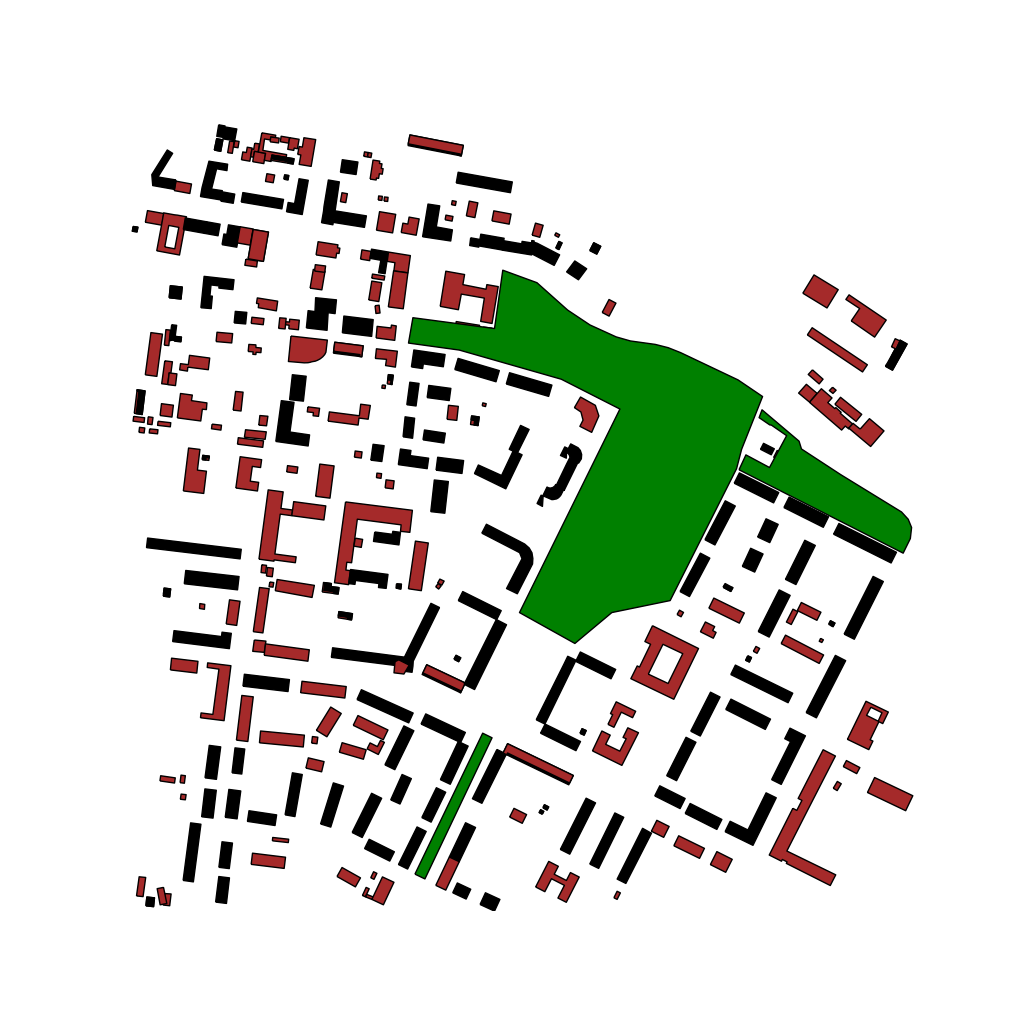
Tags: overhead vector_map, business, industrial, recreation, residential, special, historical, modern, soviet, high_rise, individual_rise, low_rise, medium_rise, density_2, Building, Facility, Park, 1.0 km²